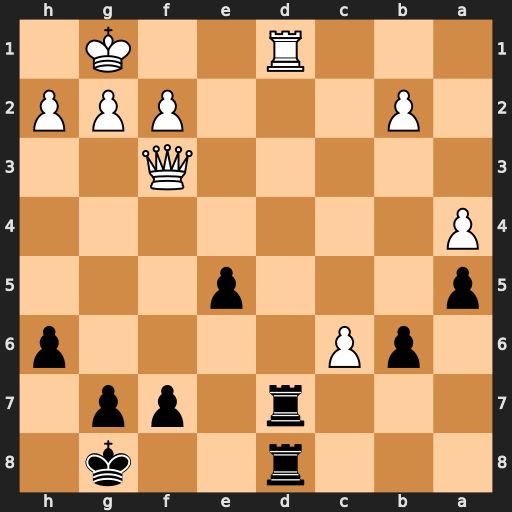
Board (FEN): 3r2k1/3r1pp1/1pP4p/p3p3/P7/5Q2/1P3PPP/3R2K1
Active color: b
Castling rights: -
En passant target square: -
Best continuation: Rxd1+ Qxd1 Rxd1#